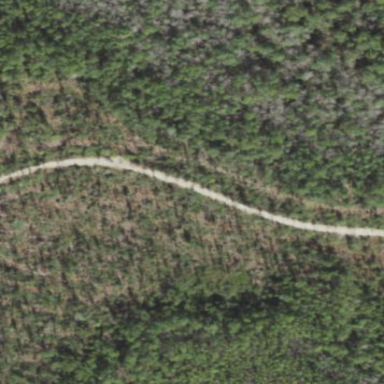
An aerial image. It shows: Forest area predominantly covered with needle-leaved trees.